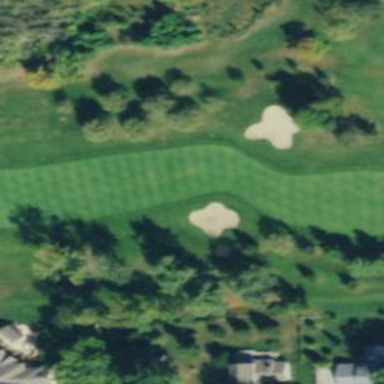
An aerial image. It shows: Grassy golf fairway.